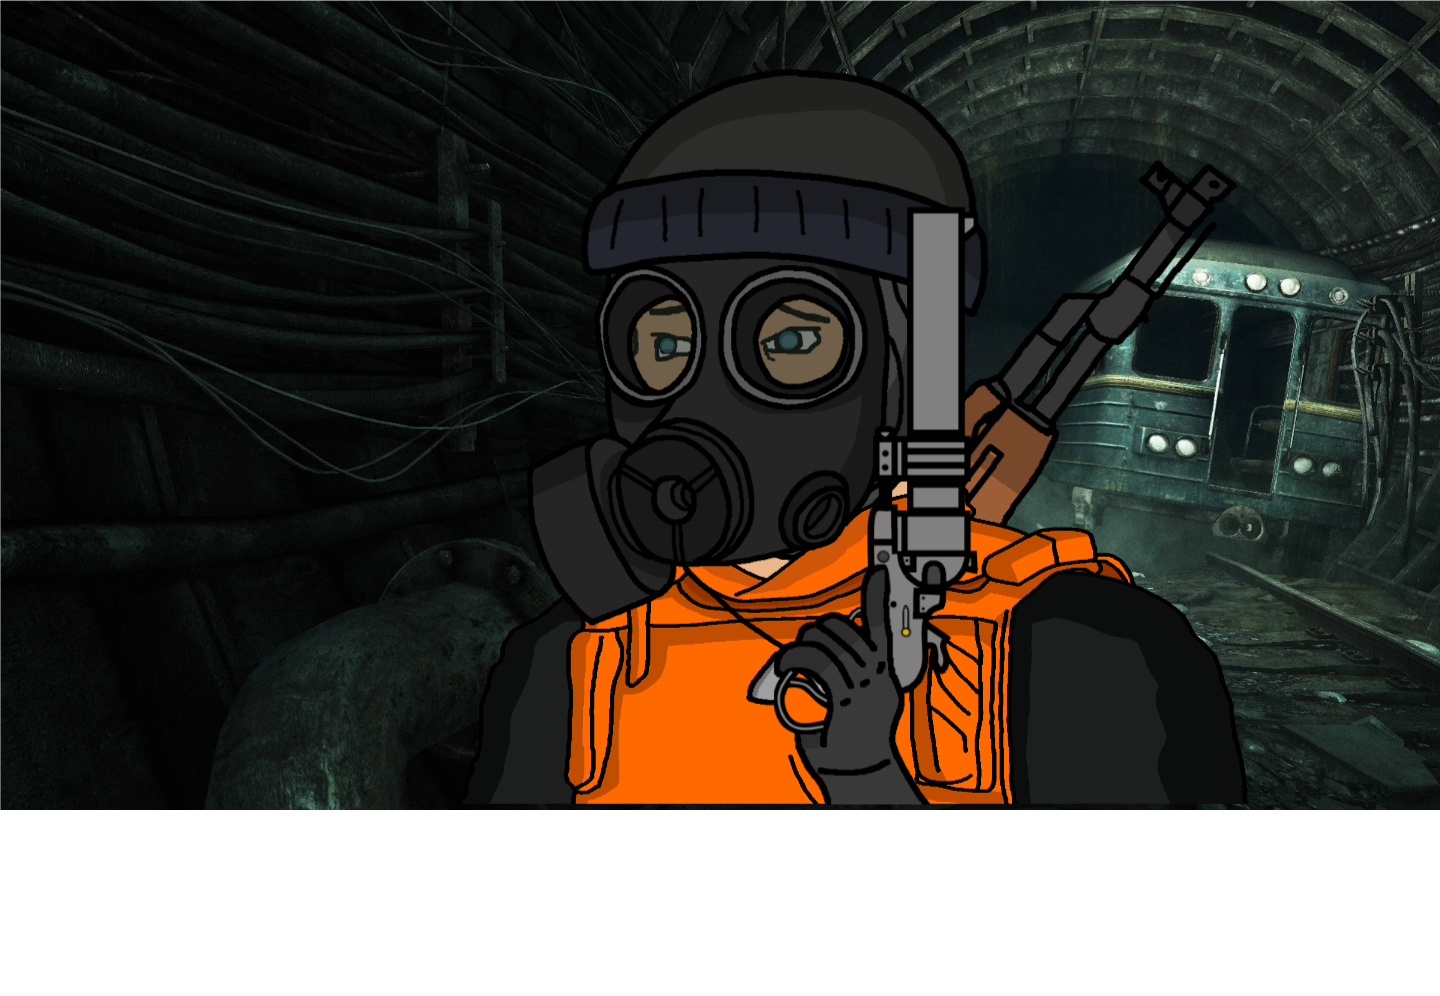
Label: 5_Wojak_with_Background